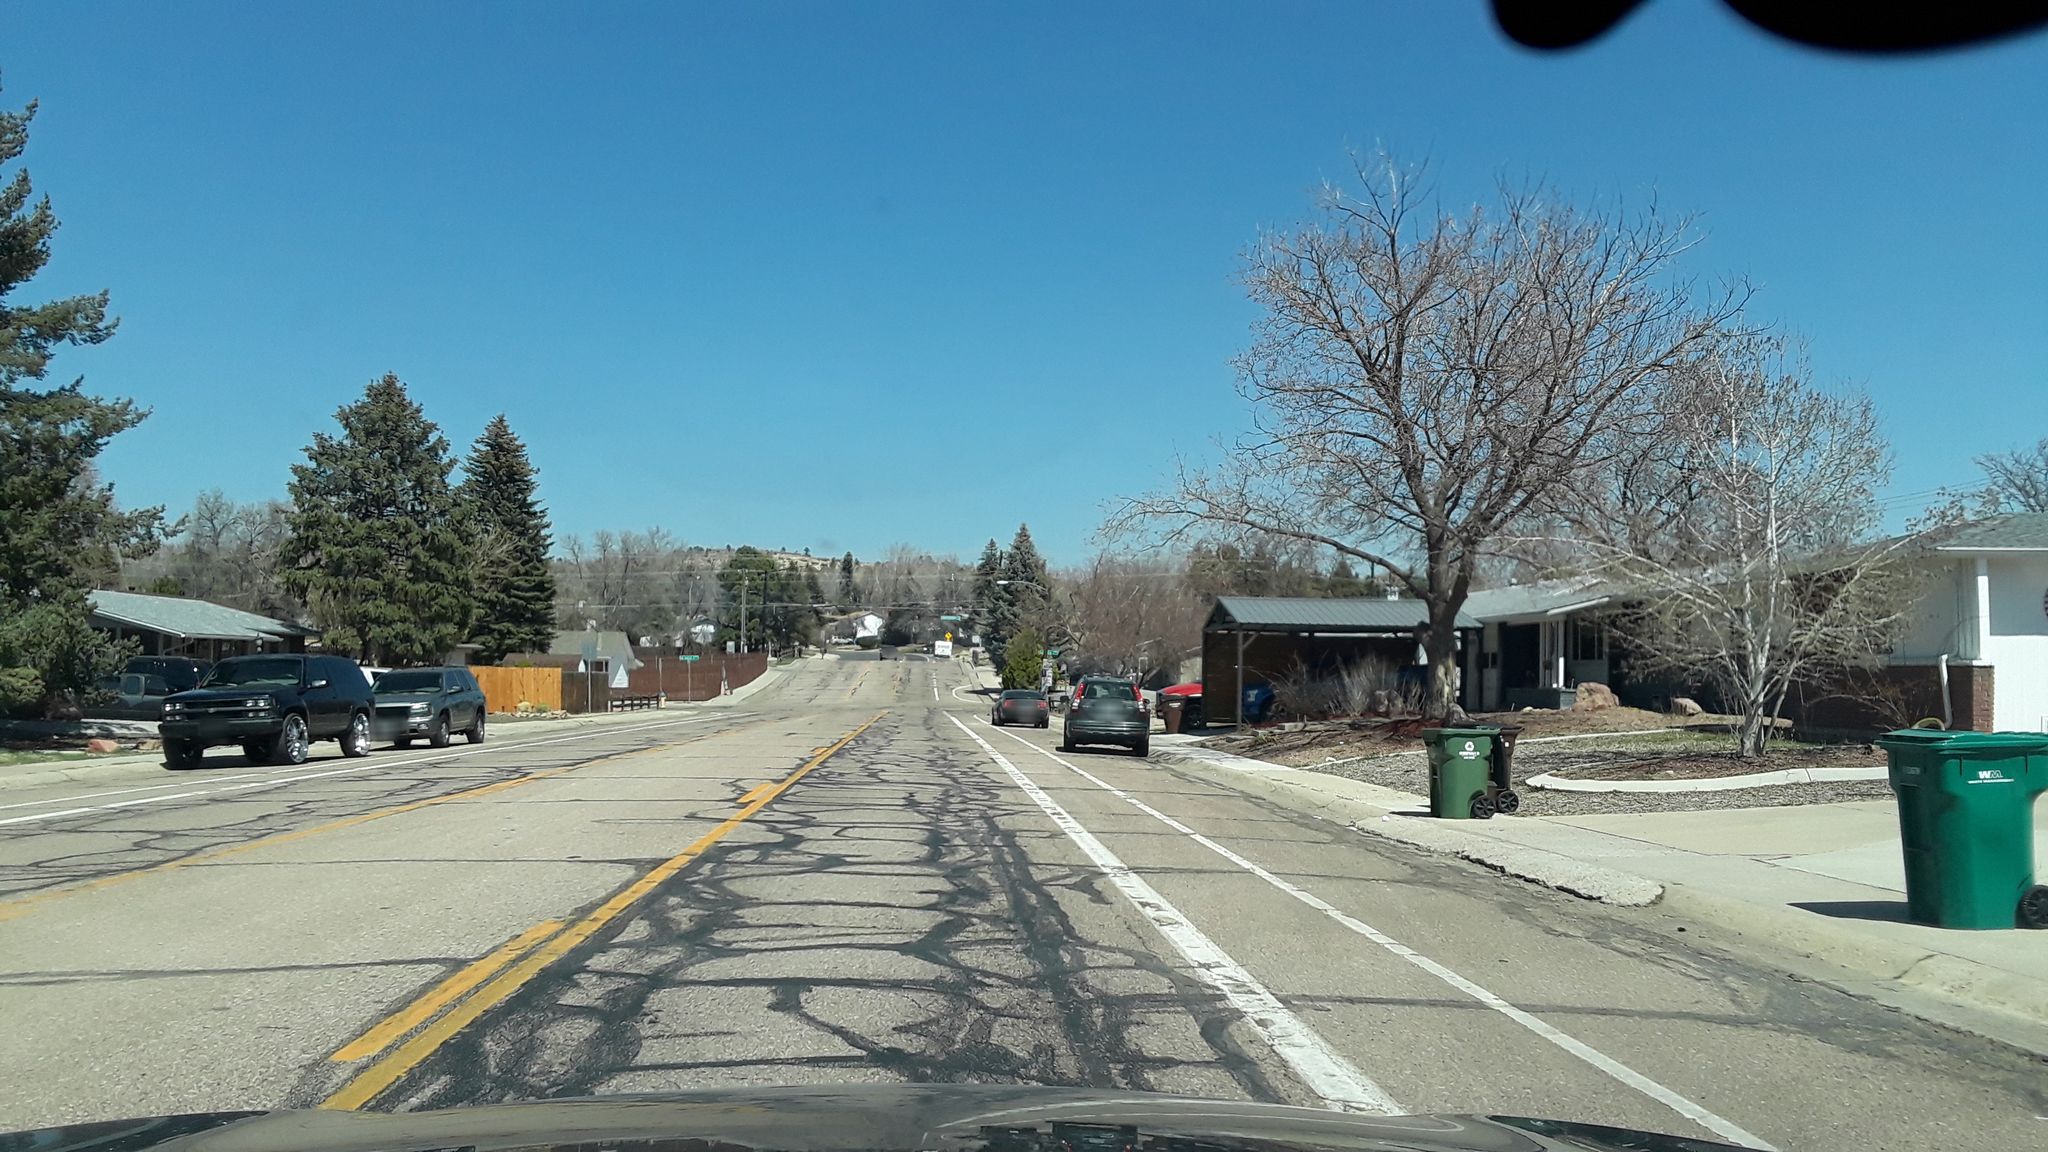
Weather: snowy
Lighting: day
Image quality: good
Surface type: walking surface
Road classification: tertiary
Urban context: urban centre
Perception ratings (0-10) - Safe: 5.21, Lively: 3.97, Beautiful: 8.05, Boring: 4.62, Depressing: 3.51, Wealthy: 6.28